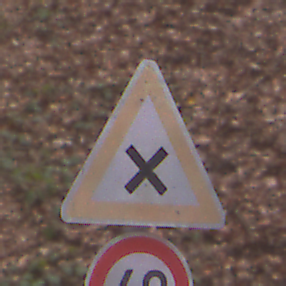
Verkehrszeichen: KreuzungOderEinmuendung
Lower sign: Geschwindigkeit60
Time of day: Midday
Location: Outdoor (Nature)
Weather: Overcast
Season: Autumn
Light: Natural